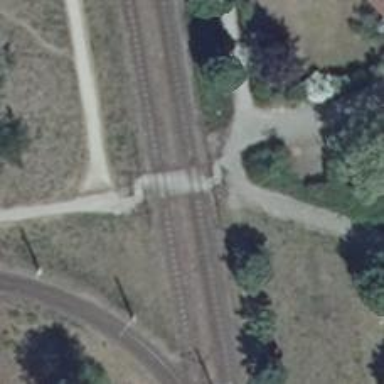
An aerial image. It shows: Tram crossing on the railway.